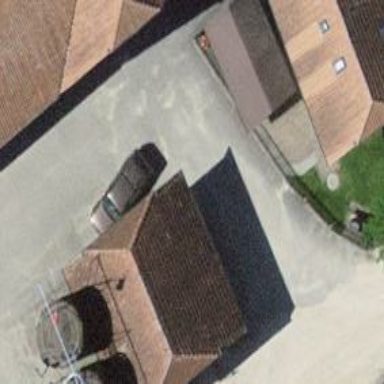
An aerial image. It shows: Rural barn.